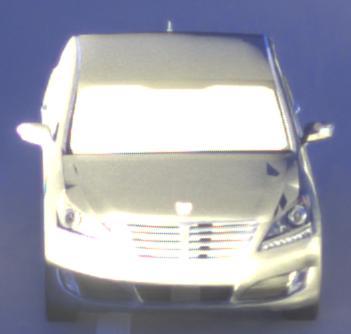
Make: Hyundai
Model: Equus
Detailed model: Gen. 2 VI
Model produced from: 2009
Model produced until: 2016
Doors: 4
Color: gray
Road condition: dry road
Daytime: sunrise or sunset
Contrast: high contrast